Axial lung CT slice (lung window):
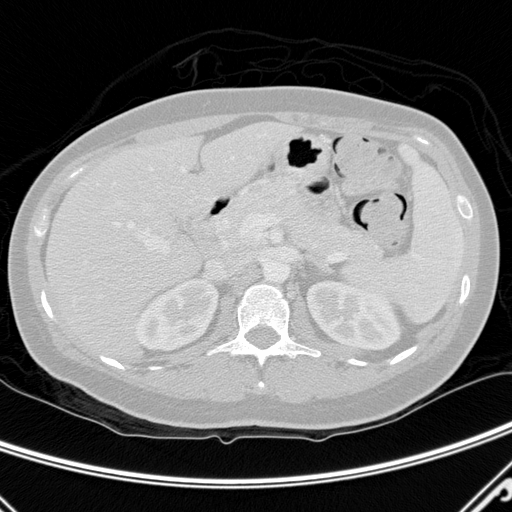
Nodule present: no